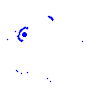
Particle: electron